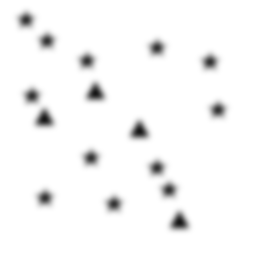
Squares: 0
Triangles: 4
Stars: 12
Total shapes: 16